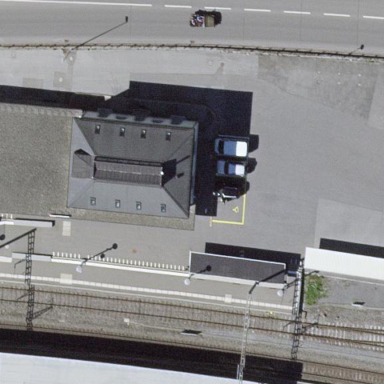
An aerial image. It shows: Train station building.